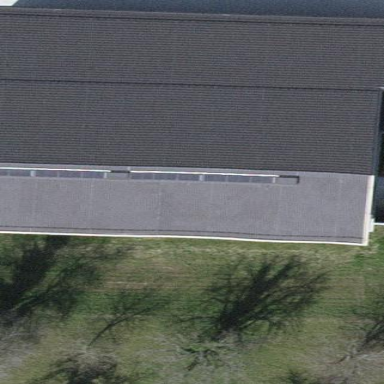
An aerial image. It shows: Building that is sports hall.